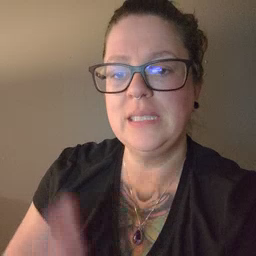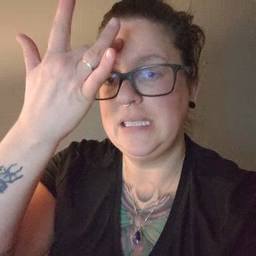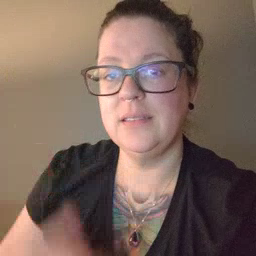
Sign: sick